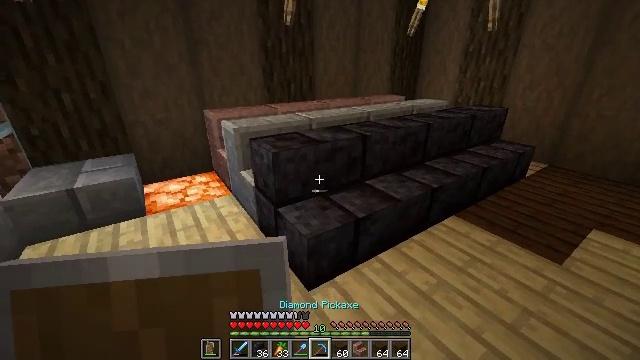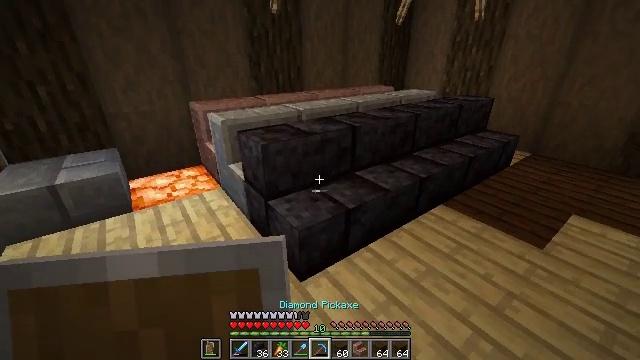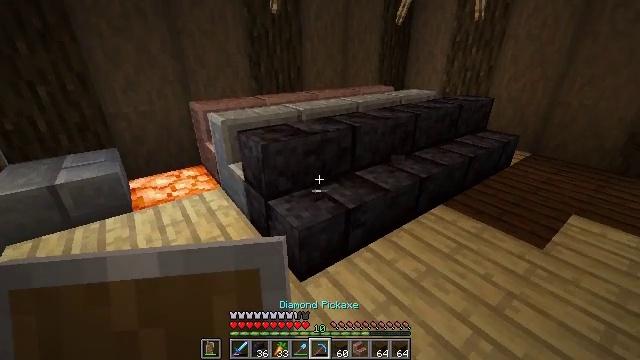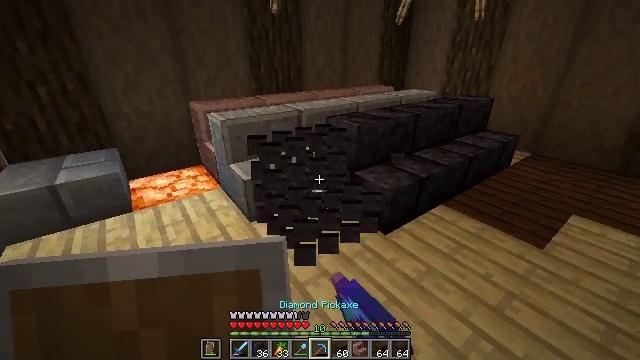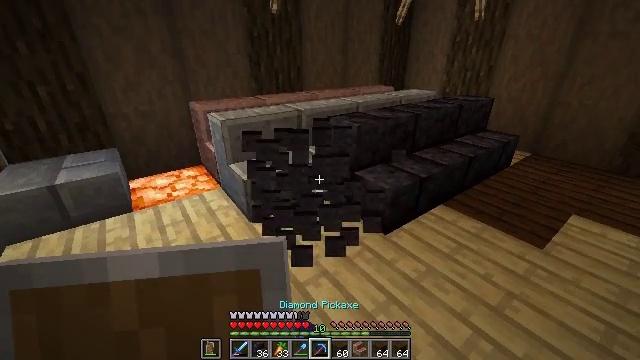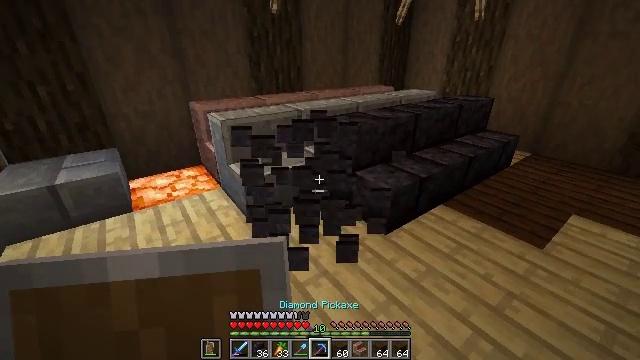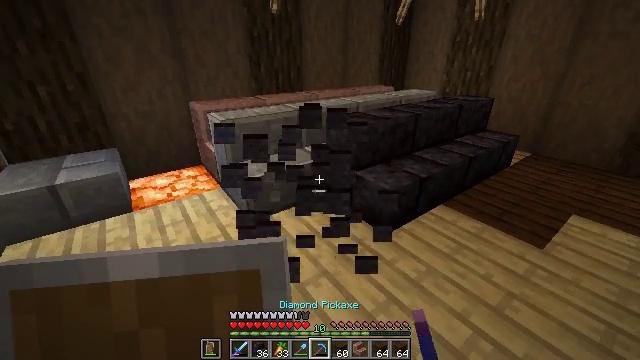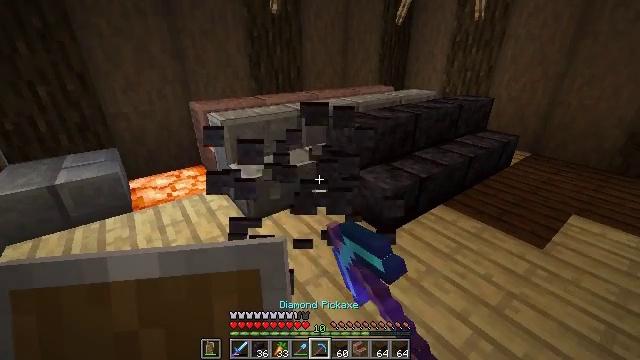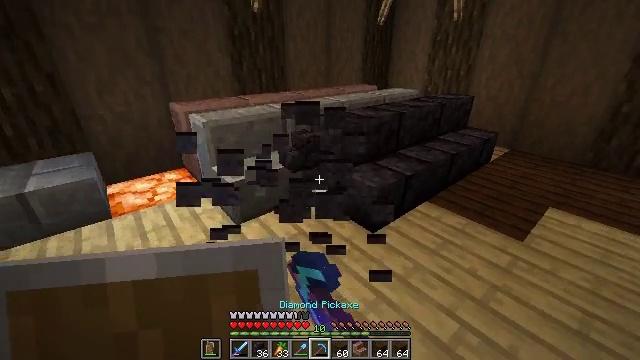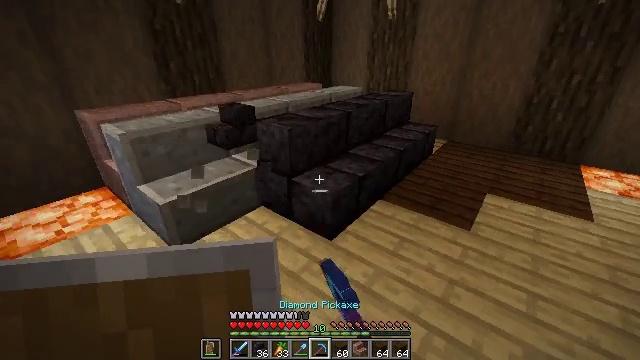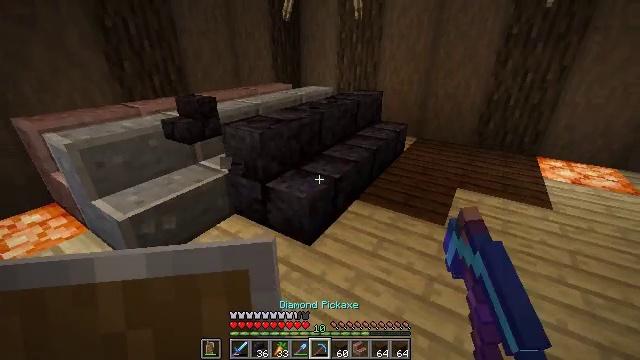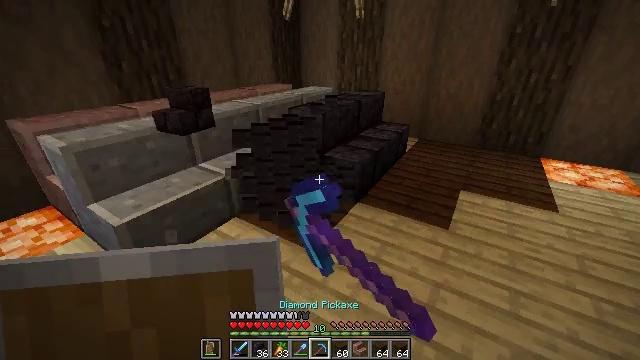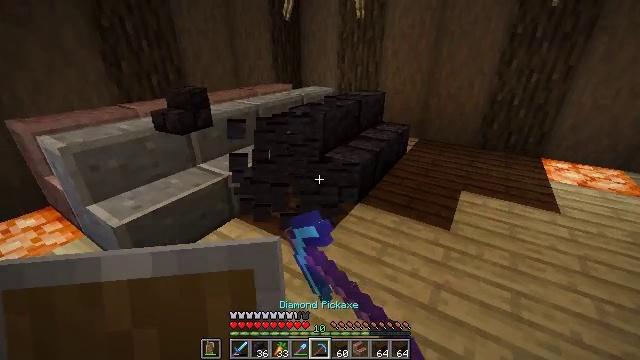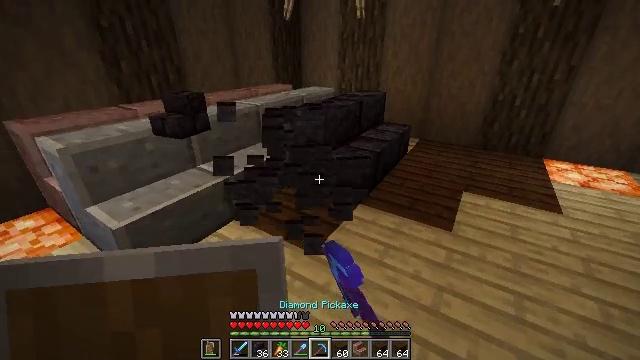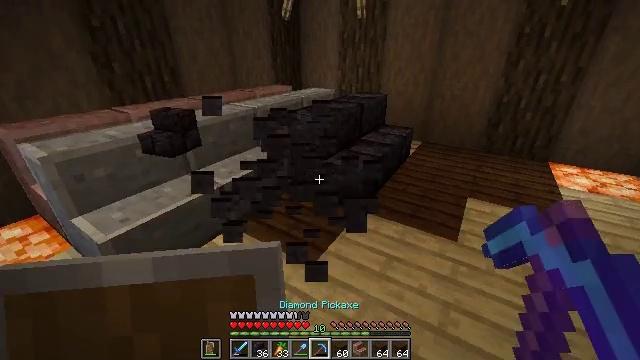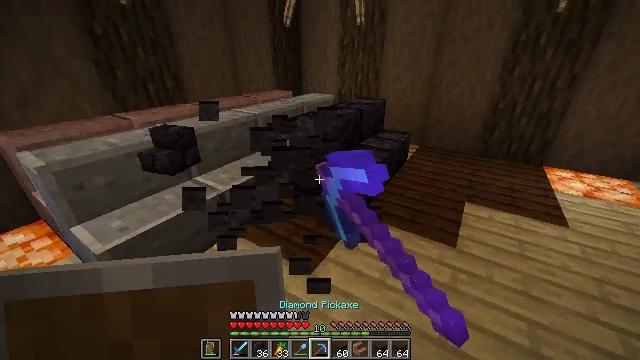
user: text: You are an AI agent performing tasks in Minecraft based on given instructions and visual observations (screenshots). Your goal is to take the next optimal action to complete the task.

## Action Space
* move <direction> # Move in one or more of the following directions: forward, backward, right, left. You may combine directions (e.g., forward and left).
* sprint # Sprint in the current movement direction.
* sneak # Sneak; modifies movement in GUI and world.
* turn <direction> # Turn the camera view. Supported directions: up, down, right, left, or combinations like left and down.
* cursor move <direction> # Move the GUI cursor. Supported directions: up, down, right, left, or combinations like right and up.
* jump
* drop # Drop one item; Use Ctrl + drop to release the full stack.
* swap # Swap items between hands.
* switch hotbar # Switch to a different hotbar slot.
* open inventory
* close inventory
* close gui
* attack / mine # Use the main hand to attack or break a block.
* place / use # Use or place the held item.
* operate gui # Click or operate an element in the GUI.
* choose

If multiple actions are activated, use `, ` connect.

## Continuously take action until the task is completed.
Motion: motion action
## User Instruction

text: Collect polished blackstone brick stairs.
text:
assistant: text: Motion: turn right and down
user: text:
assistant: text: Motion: attack / mine
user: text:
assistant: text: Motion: attack / mine
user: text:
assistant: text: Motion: attack / mine
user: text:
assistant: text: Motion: attack / mine
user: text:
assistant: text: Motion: attack / mine
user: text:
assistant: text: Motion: attack / mine
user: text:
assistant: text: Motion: move forward, turn right, attack / mine
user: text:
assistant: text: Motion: move forward, turn right, attack / mine
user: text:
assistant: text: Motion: turn right, attack / mine
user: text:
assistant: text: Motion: attack / mine
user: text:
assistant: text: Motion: attack / mine
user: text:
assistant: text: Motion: attack / mine
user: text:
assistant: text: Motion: move forward, attack / mine
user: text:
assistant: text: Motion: move forward, attack / mine
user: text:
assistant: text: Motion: move forward, turn right, attack / mine
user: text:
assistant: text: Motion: turn right and up, attack / mine
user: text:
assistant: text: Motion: attack / mine
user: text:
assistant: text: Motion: attack / mine
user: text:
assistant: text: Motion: move forward, attack / mine
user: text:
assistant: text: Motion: move forward, turn right and up, attack / mine
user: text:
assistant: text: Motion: move forward, turn right, attack / mine
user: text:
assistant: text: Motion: attack / mine
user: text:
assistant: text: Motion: attack / mine
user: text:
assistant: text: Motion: turn right, attack / mine
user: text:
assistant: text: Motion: attack / mine
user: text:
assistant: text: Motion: move forward, attack / mine
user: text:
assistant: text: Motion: move forward, turn left and down, attack / mine
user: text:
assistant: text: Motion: move forward and move right, turn left and down, attack / mine
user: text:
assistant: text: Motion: move forward and move right, turn left and down, attack / mine